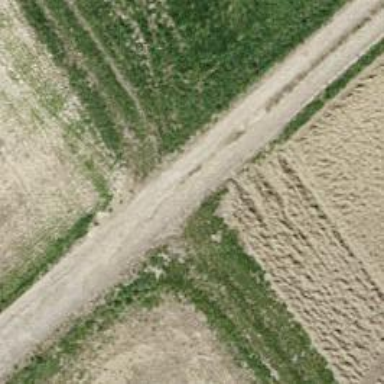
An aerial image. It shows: Track with grade 2 gravel surface.